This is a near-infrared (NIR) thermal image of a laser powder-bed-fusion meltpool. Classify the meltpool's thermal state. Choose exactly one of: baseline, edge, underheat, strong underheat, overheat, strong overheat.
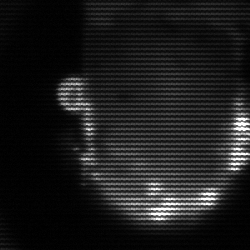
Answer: baseline